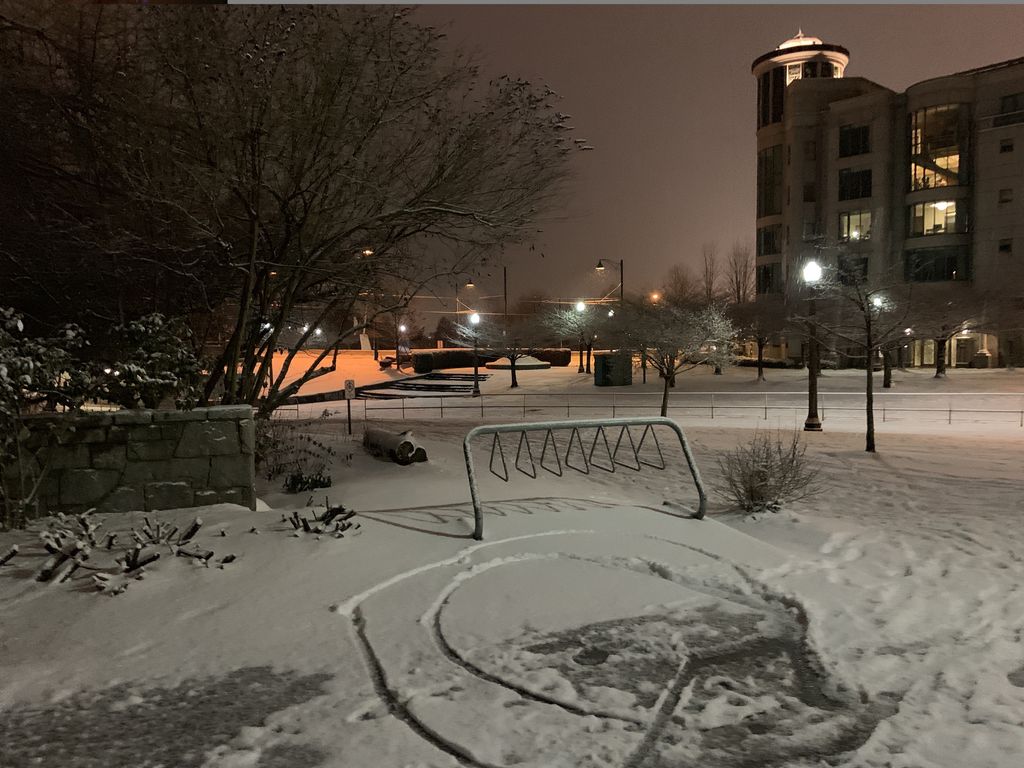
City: vancouver